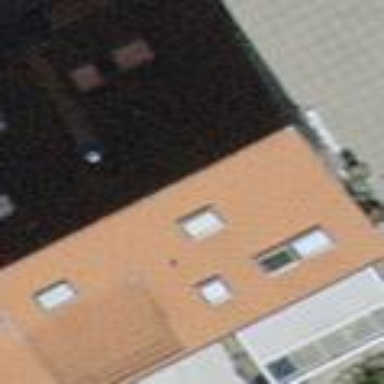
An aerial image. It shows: Terrace building.